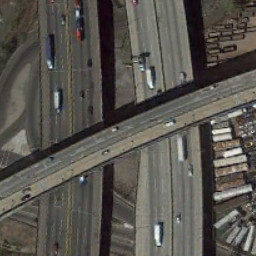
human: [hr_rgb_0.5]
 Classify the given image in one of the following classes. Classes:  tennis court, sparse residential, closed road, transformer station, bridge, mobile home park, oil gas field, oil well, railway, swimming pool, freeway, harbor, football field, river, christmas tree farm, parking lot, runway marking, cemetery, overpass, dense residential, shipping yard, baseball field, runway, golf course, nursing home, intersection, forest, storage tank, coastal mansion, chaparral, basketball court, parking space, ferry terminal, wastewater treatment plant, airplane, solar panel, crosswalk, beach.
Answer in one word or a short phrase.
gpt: overpass